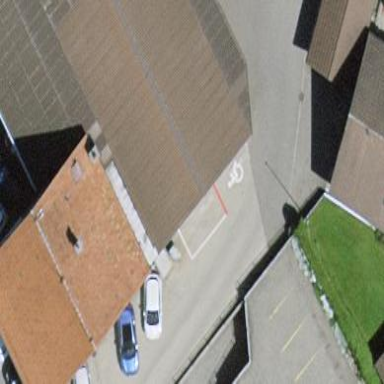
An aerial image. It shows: Commercial building.